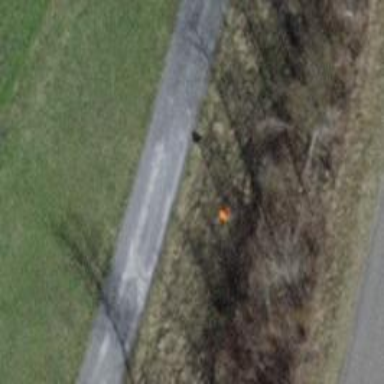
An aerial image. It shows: Aerial marker.